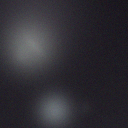
Screen state: off